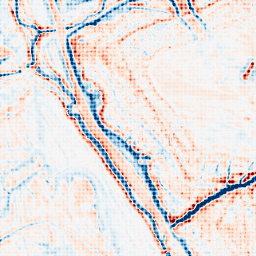
Category: edge_preserving
Decomposition family: bilateral
Decomposition parameters: d: 15
sigma_color: 50
sigma_space: 100
Upsampling method: sinc_blackman
Upsampling parameters: scale: 4
kernel_size: 4
Upsampling scale: 4